Question:
<URL>
I have this beautiful hexagonal pattern and I need to somehow implement it in java. I already have a Class "Tile" representing one hexagon and a class "Vector" for the coordinates of each Tile. Each Tile Object has its own vector.
For now I just want to add all the tiles to a list. But to do that I need to create all 37 of them. This is the point where I'm stuck right now. I could of course create all by hand, but not only would that be tedious and prone to error but also not very elegant.
Can anyone of you give me a clue on what I could do? :)
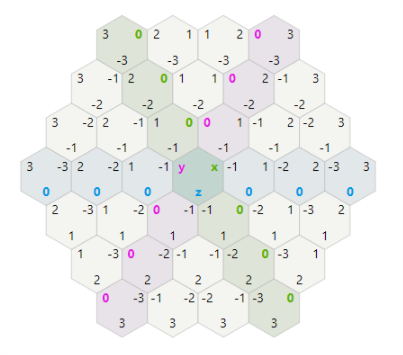
Answer: I think the first thing you need to do is link up your Tiles. Give them six references, one for each potential neighbor - Northwest, Northeast, East, Southeast, Southwest, and West. Then, given any tile, you can easily traverse all of its neighbors. Once you've created this graph of 'Tile' objects, assign them 'Vector' instances.
Assuming the 'Vector' for each 'Tile' is unique, the next step is to create a function that maps each of those 'Vector' instances to cartesian coordinates. At that point, you could draw the points to see if you're putting tiles in the correct spaces on the screen.
Judging by the link you posted, it sounds like you're trying to make some kind of game (which is cool!). If that's the case, you have two things left to do after you get your 'vector2Cart()' function working:
1. Render your hexagonal tiles "properly", not just as points or squares.
2. Create the inverse cartToVector() method that takes cartesian coordinates and returns the Vector corresponding to the Tile that occupies that part of the screen. This way you can click on the screen and do stuff to the Tile.